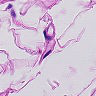
Metastatic tissue present: no